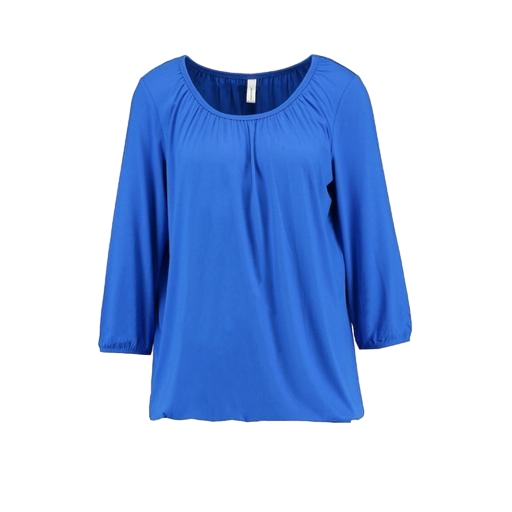
blue three-quarter-sleeve shirt, blue scoop-neck raglan t-shirt only macy, blue 3/4-sleeve top, white background